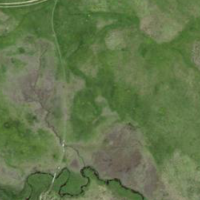
EUNIS habitat code: 26
Species observed at this site:
Geum montanum